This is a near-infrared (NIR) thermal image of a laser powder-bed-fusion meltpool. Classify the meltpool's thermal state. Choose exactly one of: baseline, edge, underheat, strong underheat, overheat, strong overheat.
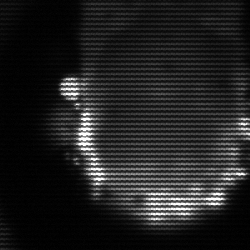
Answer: baseline